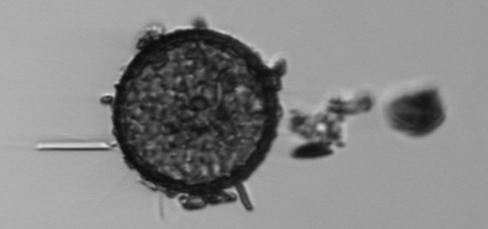
Label: Thalassiosira_TAG_external_detritus